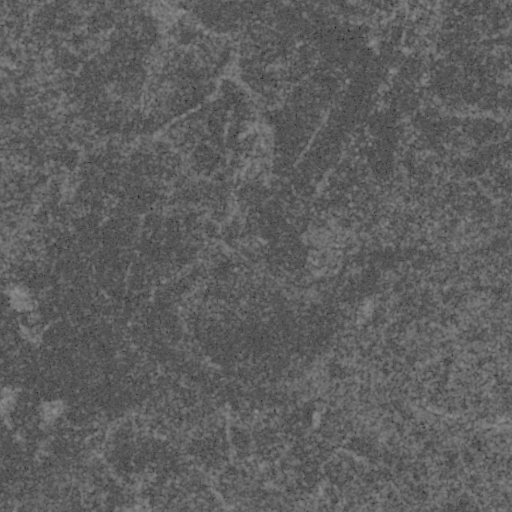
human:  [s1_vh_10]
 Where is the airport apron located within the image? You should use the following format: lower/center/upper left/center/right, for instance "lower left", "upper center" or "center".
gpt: The airport apron is located in the upper right of the image.
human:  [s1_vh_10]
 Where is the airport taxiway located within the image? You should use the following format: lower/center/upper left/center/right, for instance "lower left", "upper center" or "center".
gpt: The airport taxiway is located in the upper right of the image.
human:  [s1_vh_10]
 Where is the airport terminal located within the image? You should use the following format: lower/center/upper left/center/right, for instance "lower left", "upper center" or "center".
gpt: The airport terminal is located in the upper center of the image.
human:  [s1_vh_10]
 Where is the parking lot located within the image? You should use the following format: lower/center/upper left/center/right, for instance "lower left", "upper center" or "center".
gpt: The parking lot is located in the upper center of the image.
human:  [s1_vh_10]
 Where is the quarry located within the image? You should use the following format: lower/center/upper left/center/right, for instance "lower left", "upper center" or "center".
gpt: The quarry is located in the lower left of the image.
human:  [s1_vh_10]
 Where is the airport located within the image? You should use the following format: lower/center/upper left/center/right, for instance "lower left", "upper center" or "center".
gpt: There is no airport in the image.

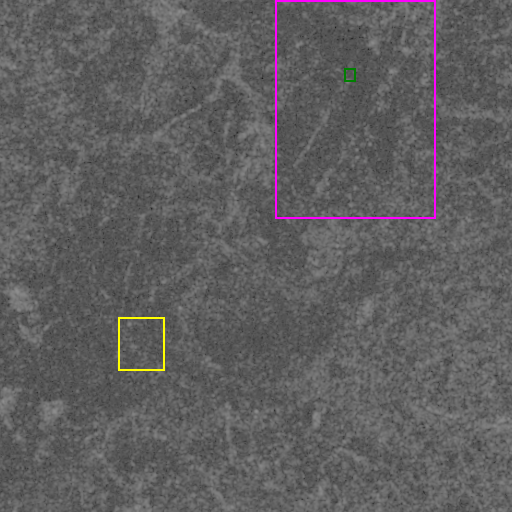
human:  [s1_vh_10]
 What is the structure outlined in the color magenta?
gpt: The structure outlined in magenta is an airport.
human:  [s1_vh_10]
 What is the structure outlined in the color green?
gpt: The structure outlined in green is an airport apron.
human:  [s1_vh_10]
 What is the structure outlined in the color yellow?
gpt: The structure outlined in yellow is a quarry.
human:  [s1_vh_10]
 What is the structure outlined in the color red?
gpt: There is no red outline.